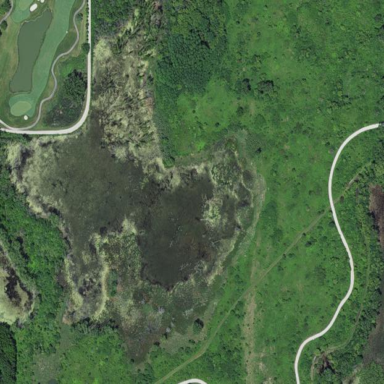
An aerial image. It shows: Swamp in wetland area.